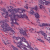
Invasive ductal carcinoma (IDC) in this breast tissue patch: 1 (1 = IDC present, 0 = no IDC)